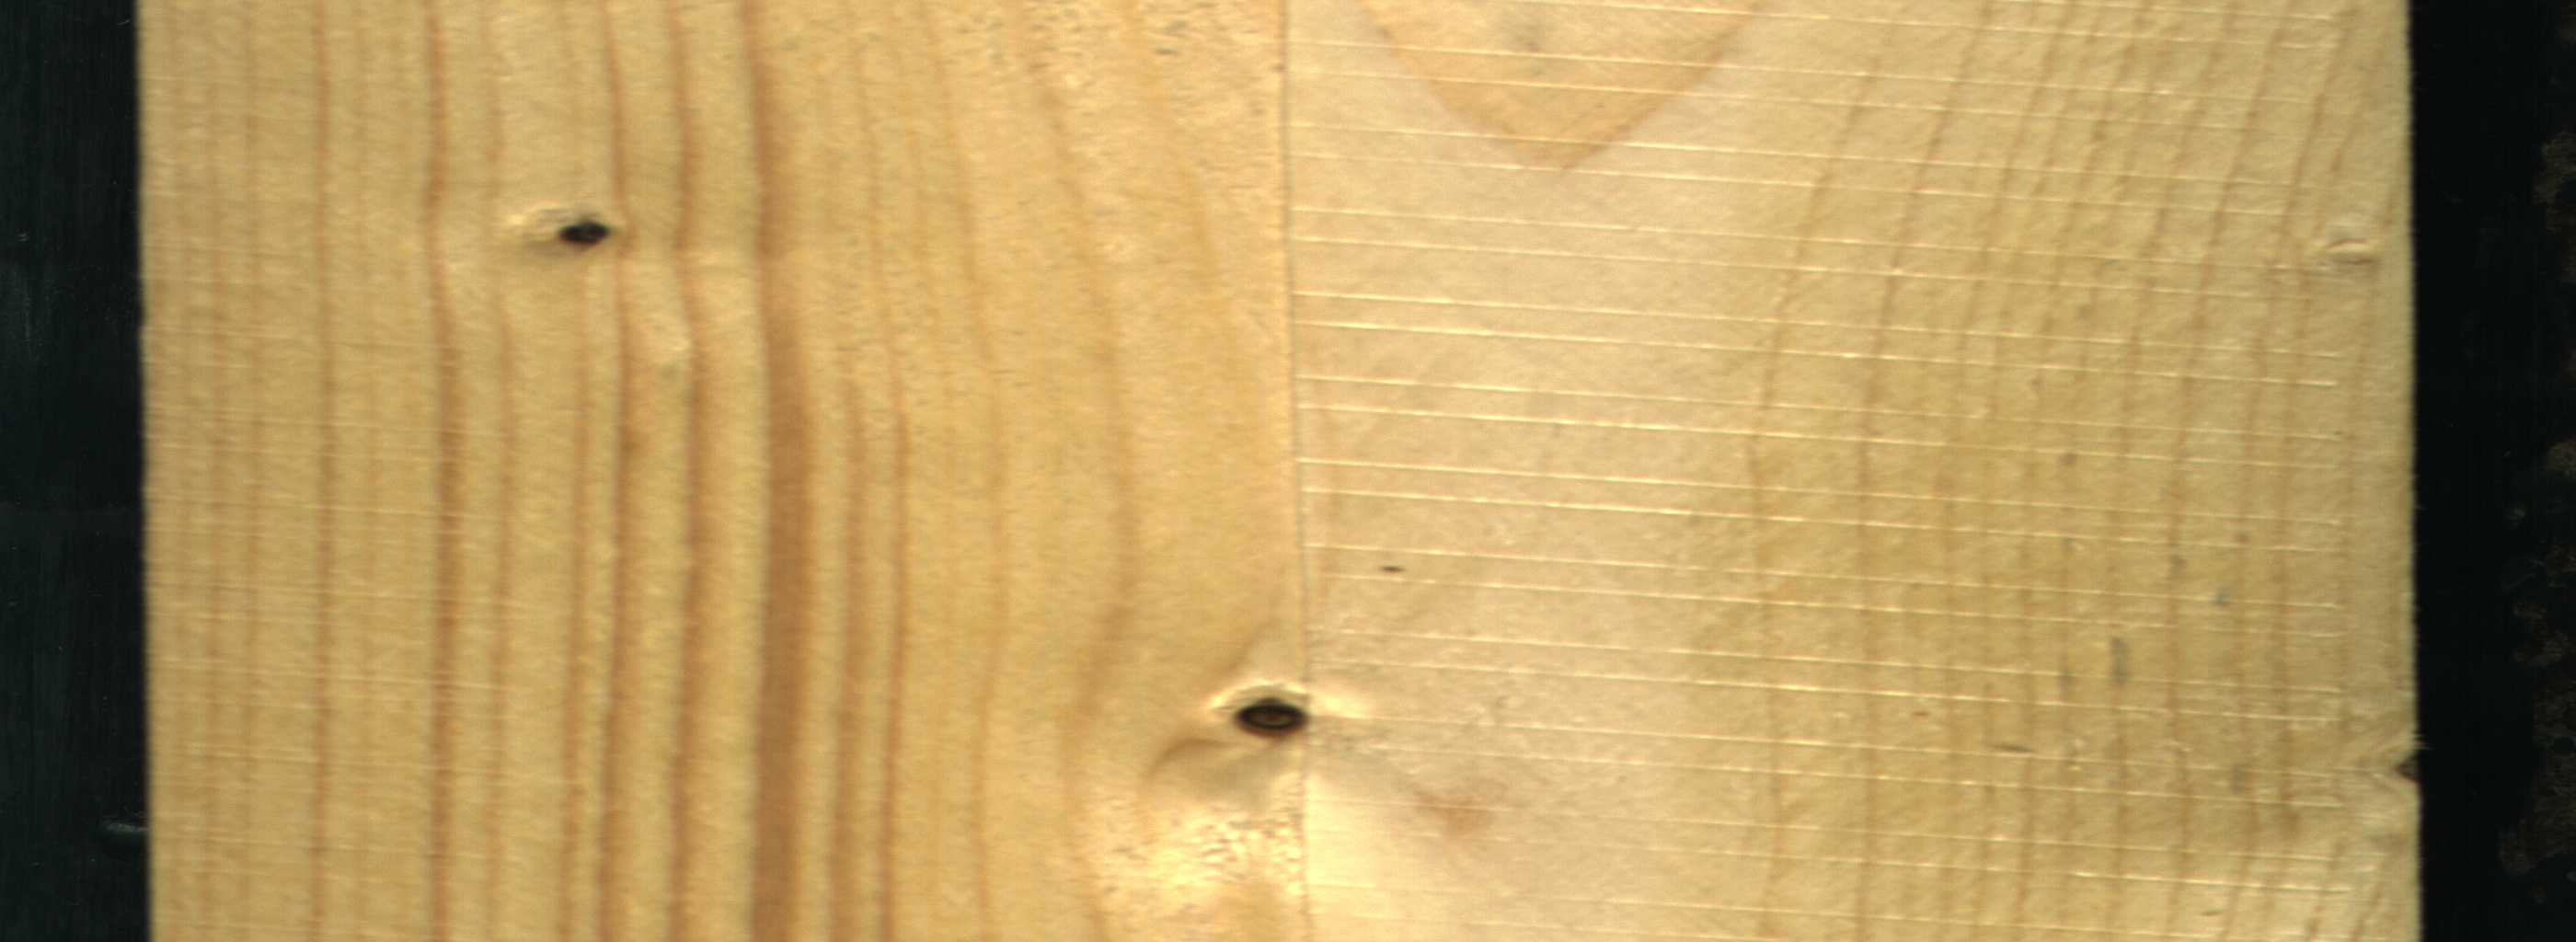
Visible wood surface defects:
Dead_Knot
Dead_Knot